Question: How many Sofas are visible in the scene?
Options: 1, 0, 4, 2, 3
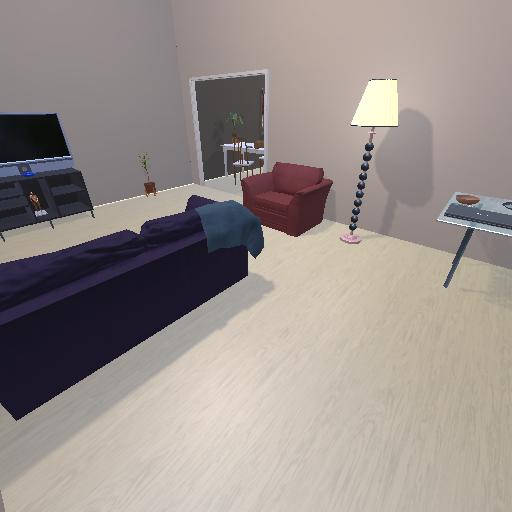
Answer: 1